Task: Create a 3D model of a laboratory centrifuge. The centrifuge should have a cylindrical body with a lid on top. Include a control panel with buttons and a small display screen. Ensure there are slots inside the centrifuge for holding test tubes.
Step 145:
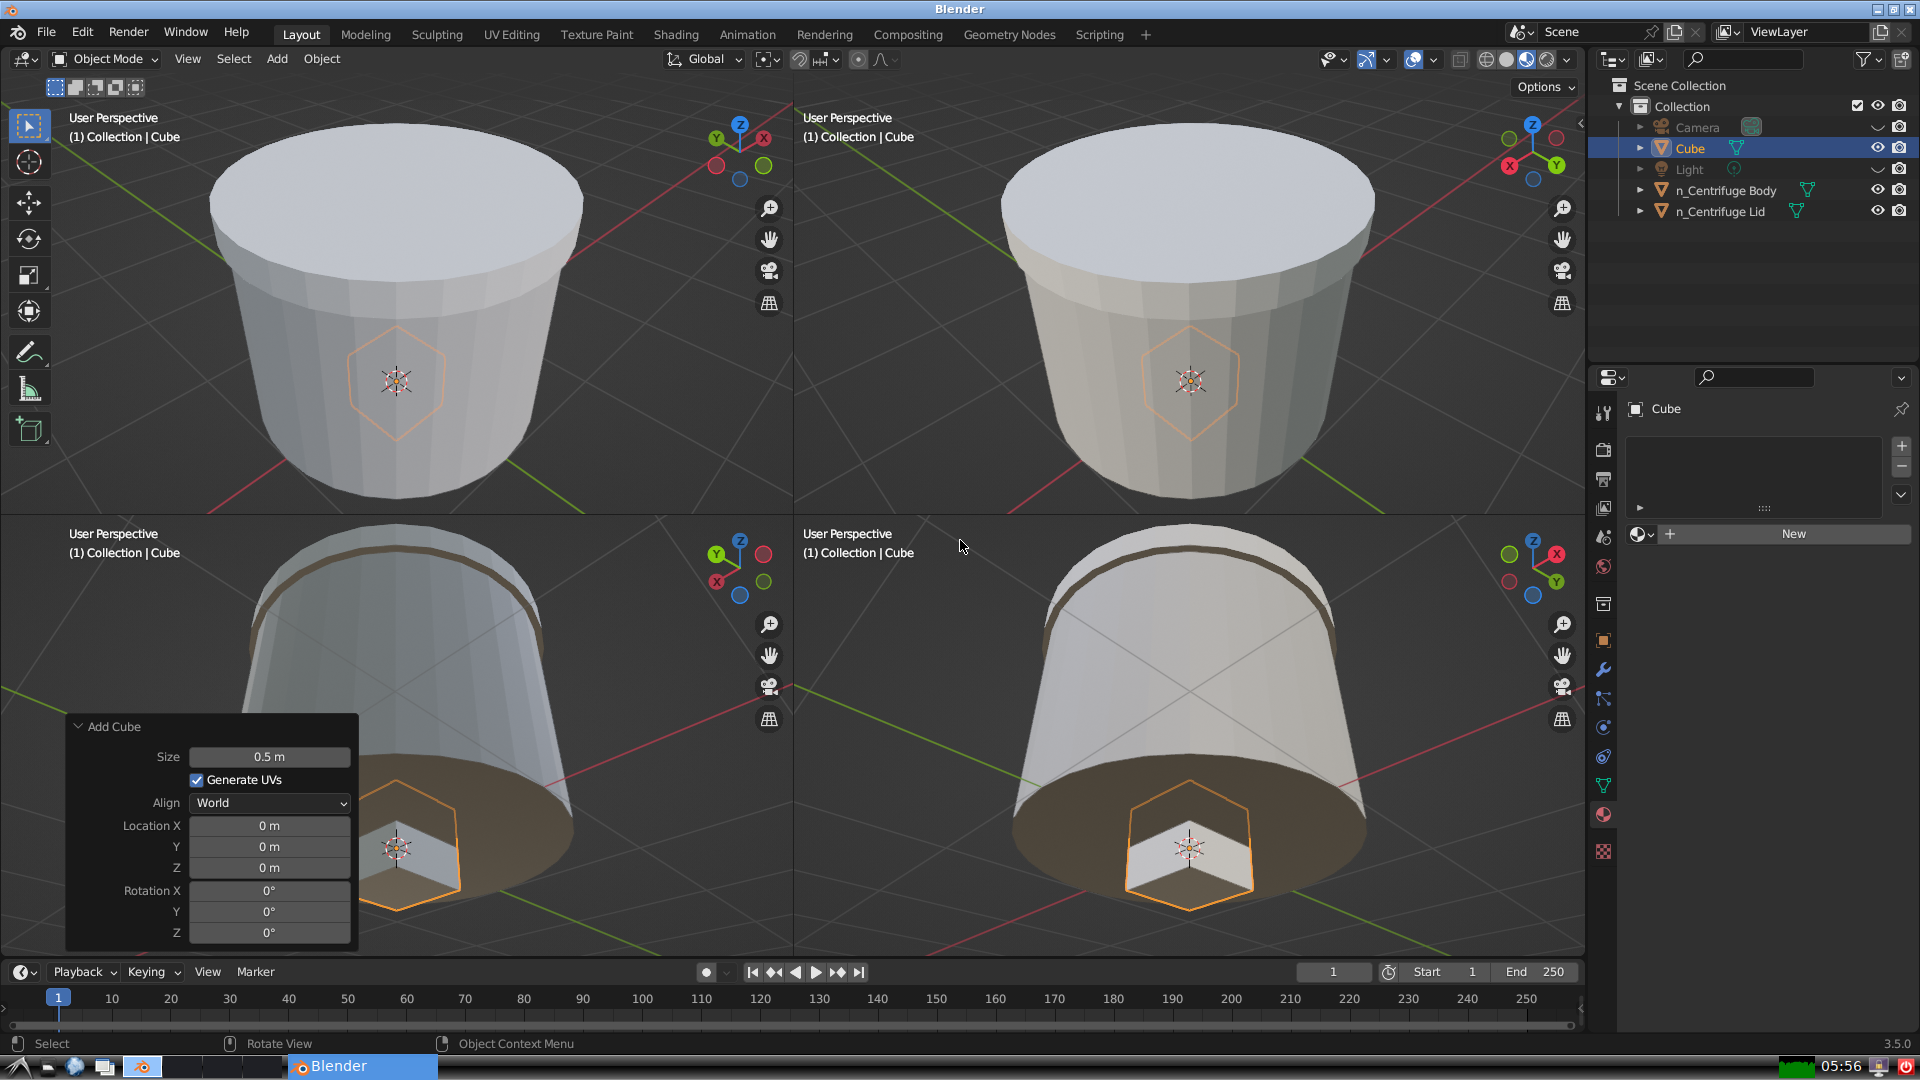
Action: {"key_press": ['Ctrl, Home']}